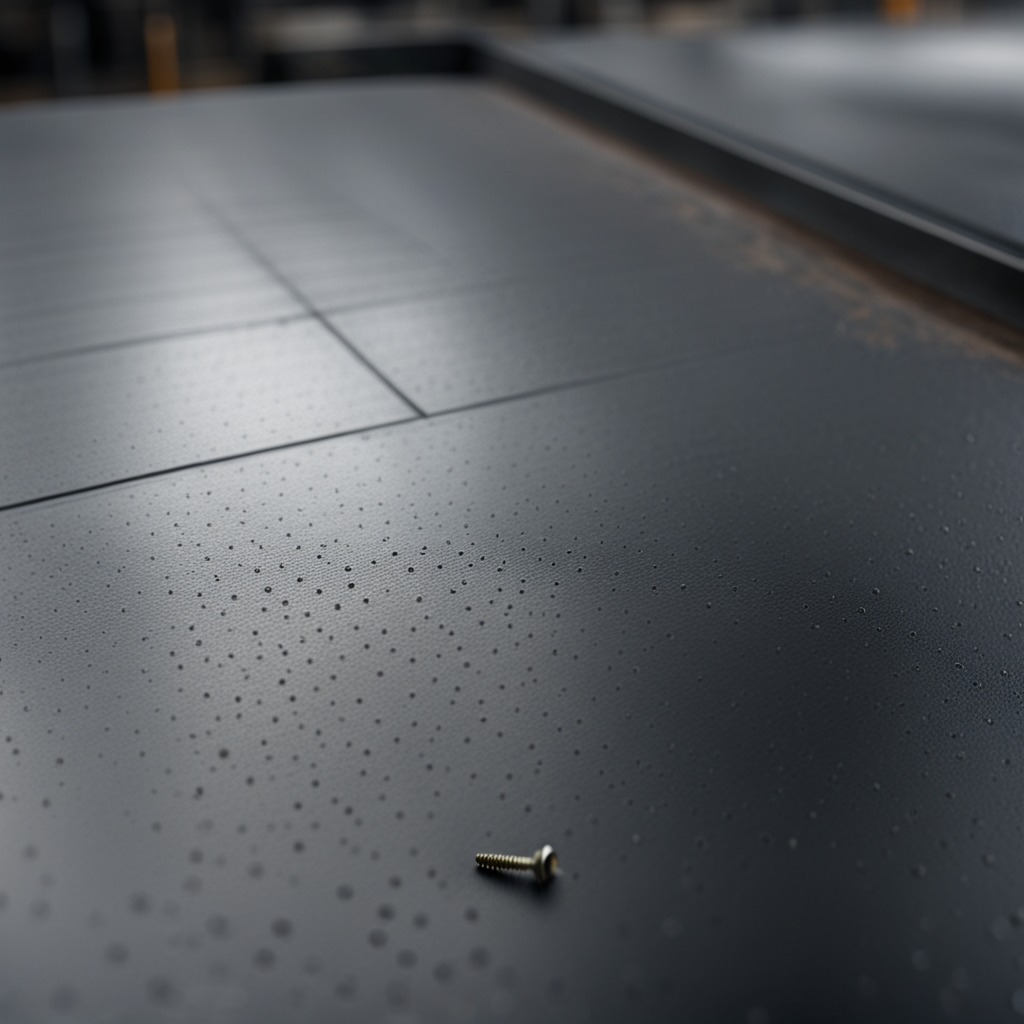
A metal screw is lying on the cold steel table in a mining workshop gritty textures.